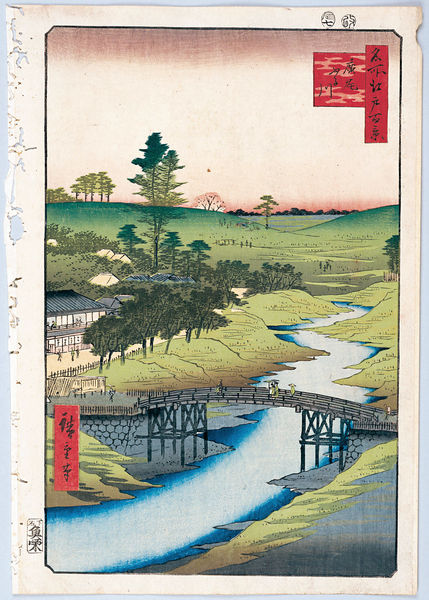
Titel: 100 berühmte Ansichten von Edo
Künstler: Utagawa Hiroshige
Schlagwörter: baum, blau, himmel, wasser, bäume, fluss, grün, landschaft, menschen, ufer, holz, zeichnung, gebäude, gras, haus, rot, wiese, stein, steine, horizont, häuser, hügel, brücke, wiesen, japan, schrift, grafik, graphik, japanisch, asien, text, asiatisch, chinesisch, china, bauwerk, hügelö, wasser grün